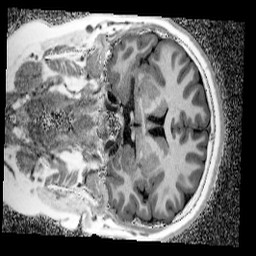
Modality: UNIT1_denoised
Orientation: coronal
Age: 11
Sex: male
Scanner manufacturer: siemens
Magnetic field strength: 3 T
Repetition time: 4 s
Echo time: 0.00299 s